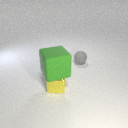
large green rubber cube above small yellow metal cube